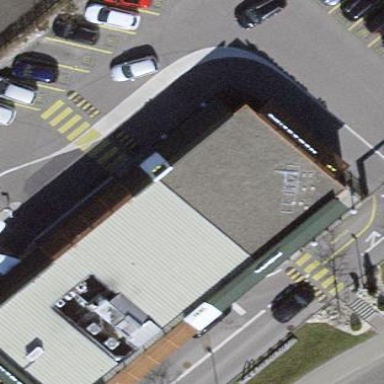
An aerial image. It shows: Fast food restaurant in building.